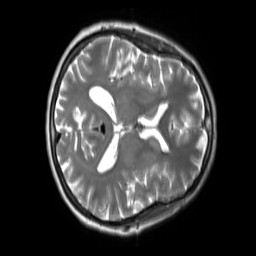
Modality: T2w
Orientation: axial
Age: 59
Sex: female
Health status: ill
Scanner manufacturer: siemens
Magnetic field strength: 3 T
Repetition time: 2.8 s
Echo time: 0.326 s